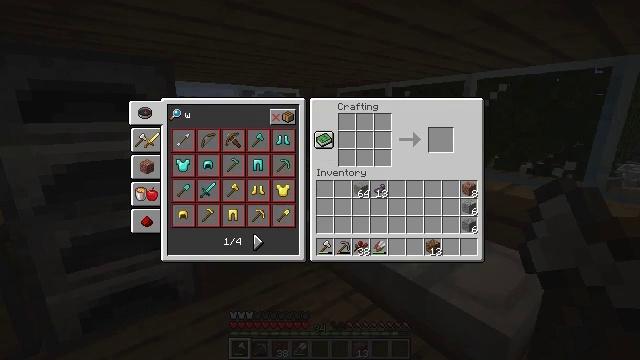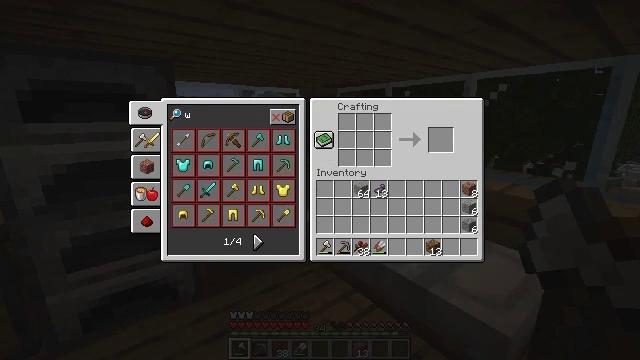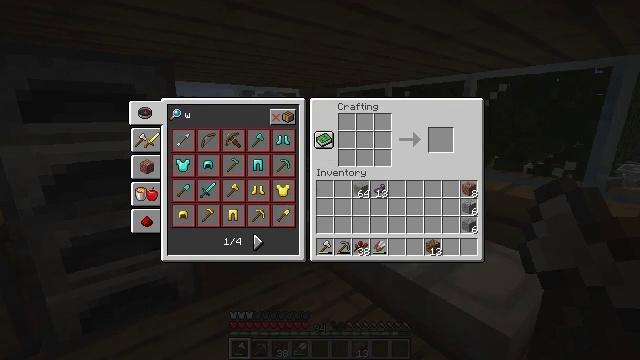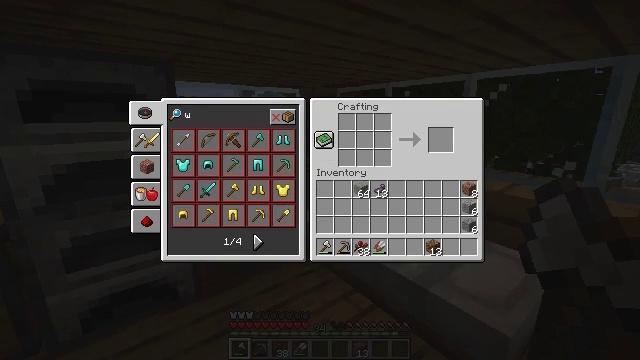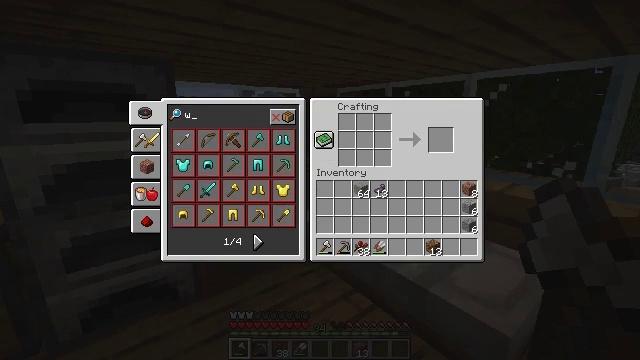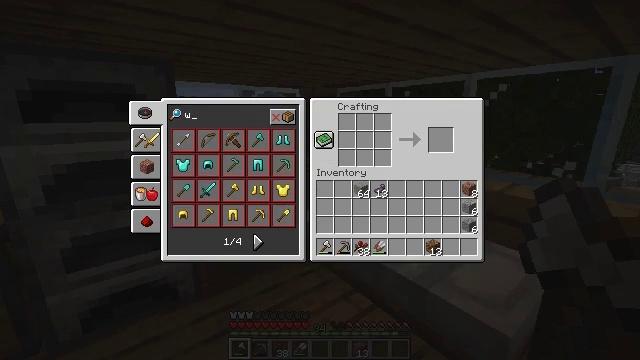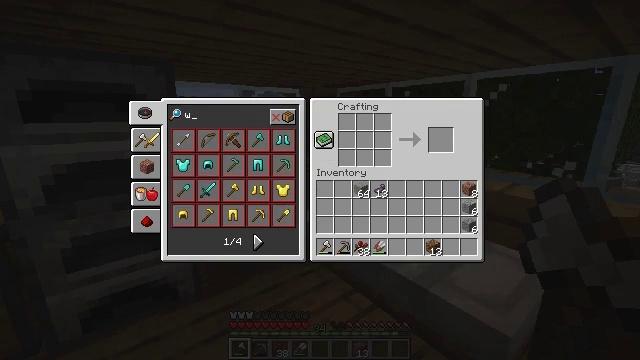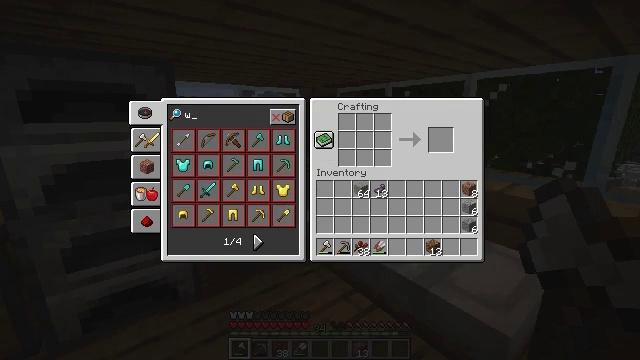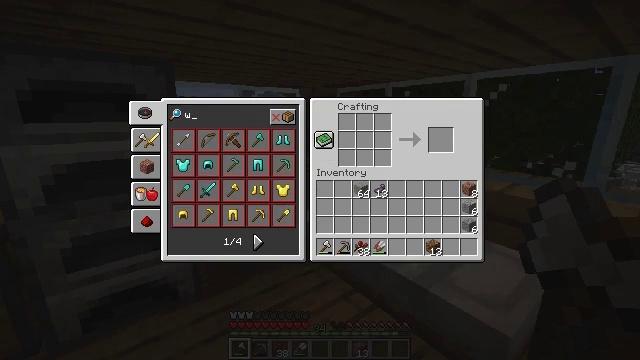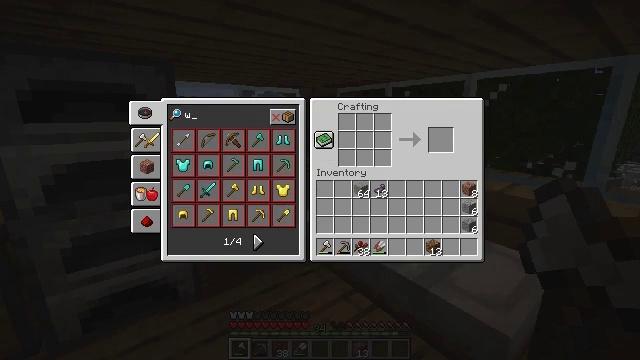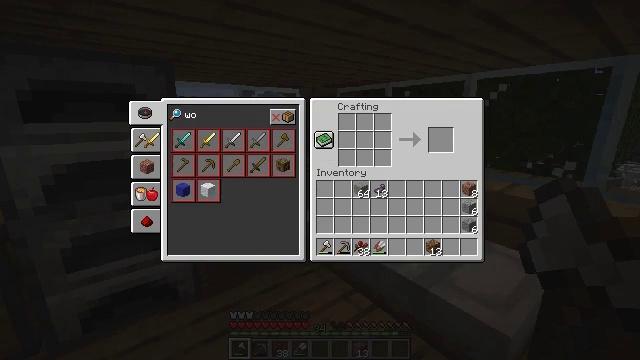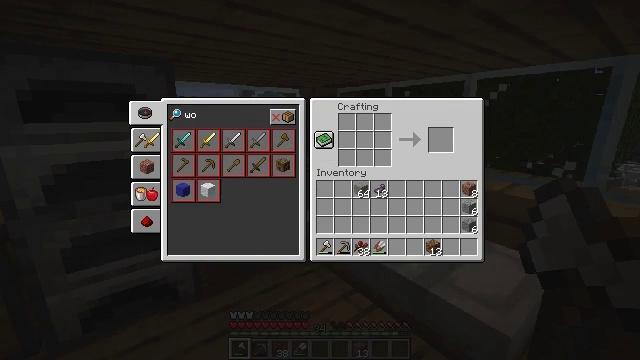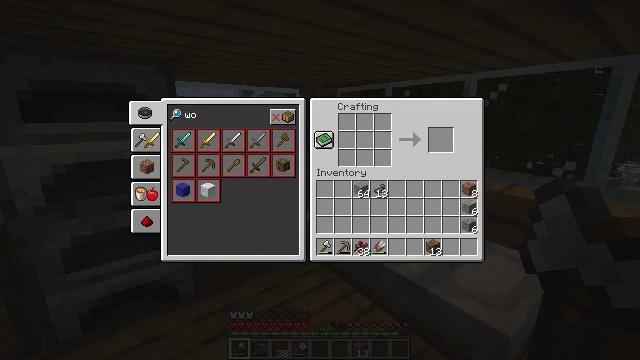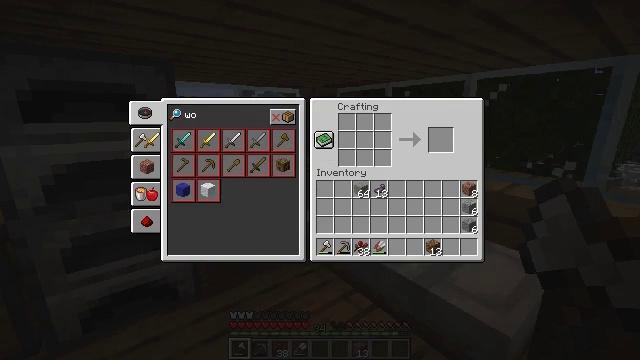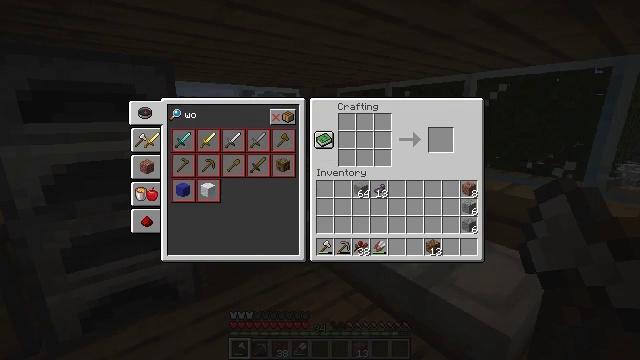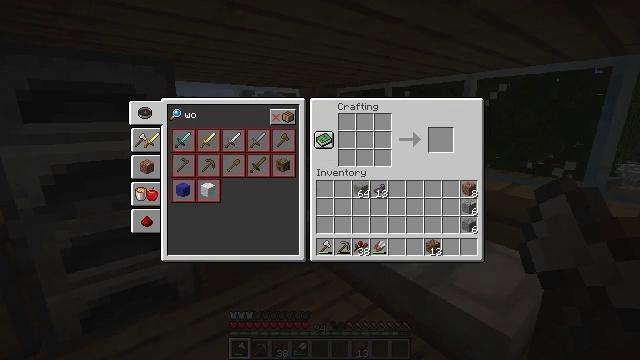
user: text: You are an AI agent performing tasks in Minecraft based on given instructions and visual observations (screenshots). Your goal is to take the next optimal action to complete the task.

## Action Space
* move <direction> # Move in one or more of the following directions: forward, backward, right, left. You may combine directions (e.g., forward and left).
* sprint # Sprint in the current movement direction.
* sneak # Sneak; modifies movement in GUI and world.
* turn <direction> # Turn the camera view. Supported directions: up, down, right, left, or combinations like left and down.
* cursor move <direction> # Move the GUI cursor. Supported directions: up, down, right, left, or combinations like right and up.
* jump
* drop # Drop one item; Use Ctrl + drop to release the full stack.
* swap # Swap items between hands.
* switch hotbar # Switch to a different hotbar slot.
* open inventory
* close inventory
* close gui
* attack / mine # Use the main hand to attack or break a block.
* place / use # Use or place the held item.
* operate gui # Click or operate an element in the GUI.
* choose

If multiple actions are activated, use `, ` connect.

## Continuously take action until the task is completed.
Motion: motion action
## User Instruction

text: Use the crafting grid to make black dye.
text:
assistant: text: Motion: no_op
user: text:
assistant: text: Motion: no_op
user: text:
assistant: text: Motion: no_op
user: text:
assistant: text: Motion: no_op
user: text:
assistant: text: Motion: no_op
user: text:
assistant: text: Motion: no_op
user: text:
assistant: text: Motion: no_op
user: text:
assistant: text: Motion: no_op
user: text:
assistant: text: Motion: no_op
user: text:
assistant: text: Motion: no_op
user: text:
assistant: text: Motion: no_op
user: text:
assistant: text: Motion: no_op
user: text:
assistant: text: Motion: no_op
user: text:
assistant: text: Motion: no_op
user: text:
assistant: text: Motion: no_op
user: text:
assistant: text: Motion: no_op
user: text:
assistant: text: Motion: no_op
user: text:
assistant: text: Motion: no_op
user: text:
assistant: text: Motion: no_op
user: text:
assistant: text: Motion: no_op
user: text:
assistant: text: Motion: no_op
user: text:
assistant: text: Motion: no_op
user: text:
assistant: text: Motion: no_op
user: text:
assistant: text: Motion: no_op
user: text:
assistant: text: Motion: no_op
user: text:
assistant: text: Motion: no_op
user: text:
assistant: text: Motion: no_op
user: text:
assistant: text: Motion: cursor move left
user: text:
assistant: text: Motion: cursor move down
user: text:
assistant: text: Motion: cursor move down